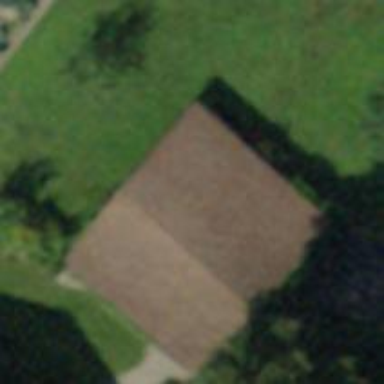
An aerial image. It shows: Garage building.